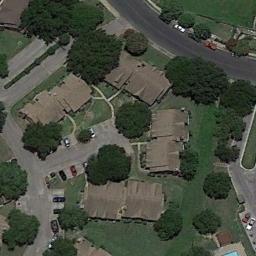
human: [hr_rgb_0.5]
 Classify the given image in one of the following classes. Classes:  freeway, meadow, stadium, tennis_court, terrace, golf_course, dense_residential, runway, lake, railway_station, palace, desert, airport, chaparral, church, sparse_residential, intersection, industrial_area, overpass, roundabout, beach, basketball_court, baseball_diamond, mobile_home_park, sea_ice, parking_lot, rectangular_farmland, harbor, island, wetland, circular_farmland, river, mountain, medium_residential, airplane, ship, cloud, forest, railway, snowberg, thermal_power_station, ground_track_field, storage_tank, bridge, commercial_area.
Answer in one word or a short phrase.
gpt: medium_residential